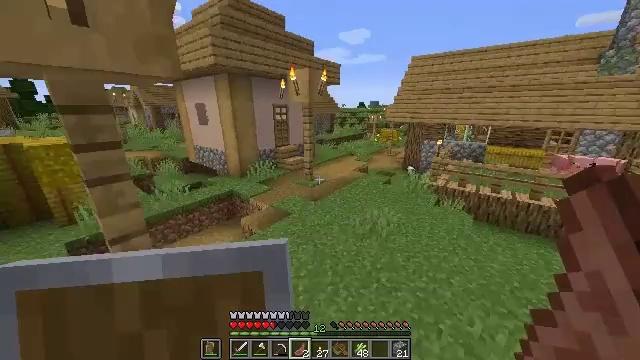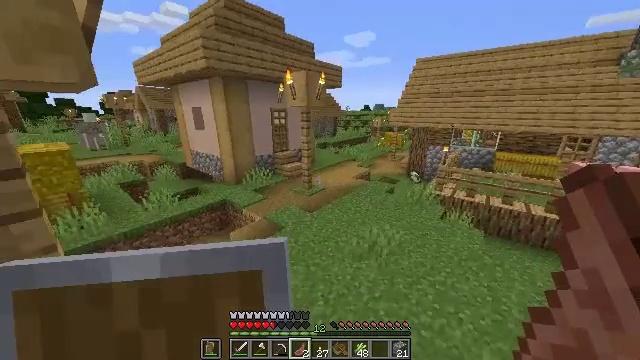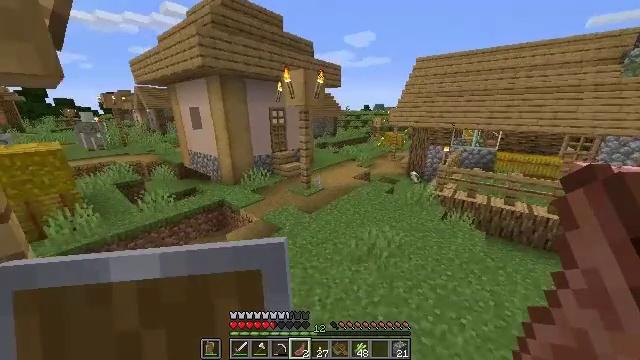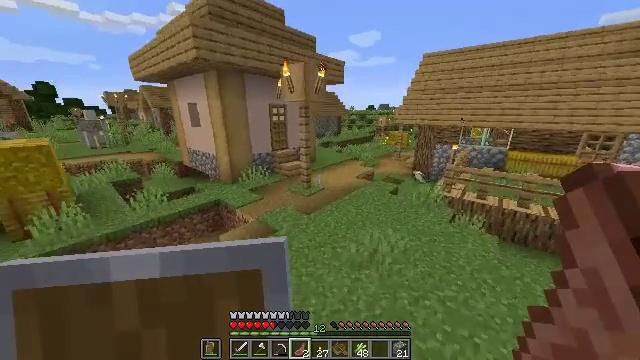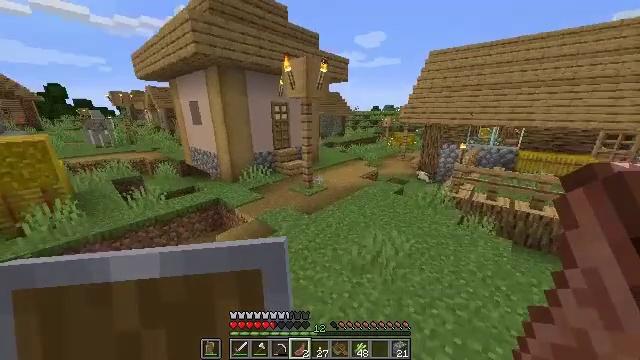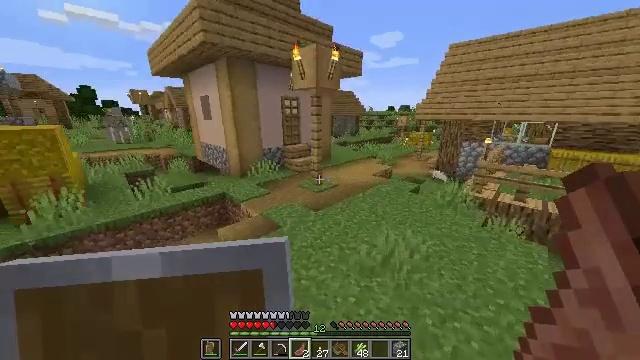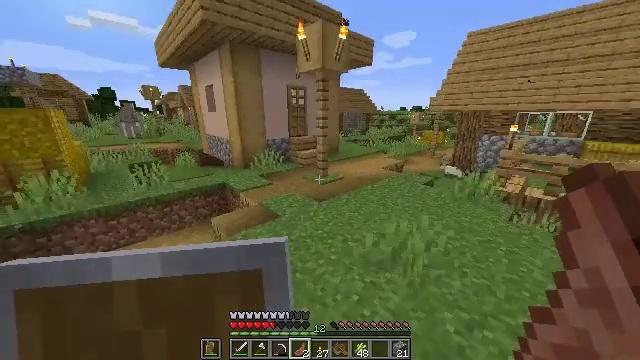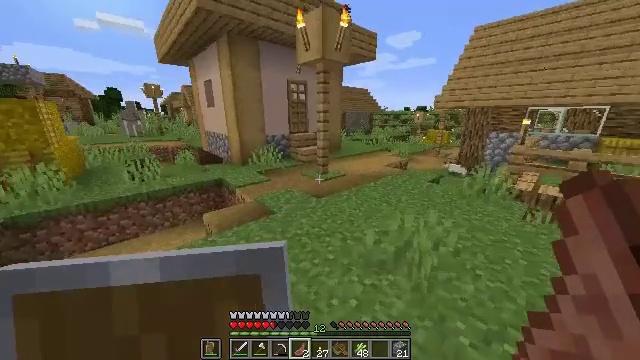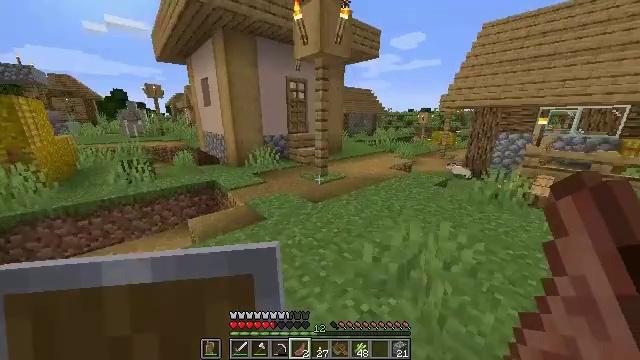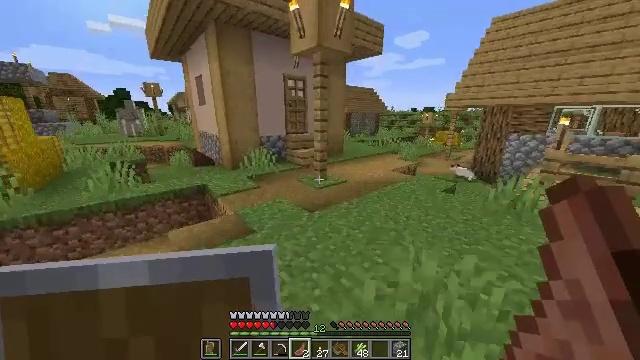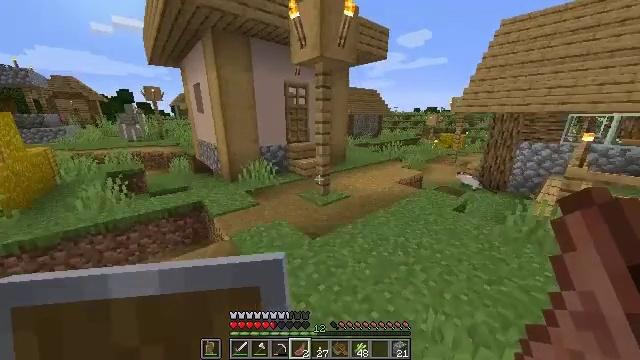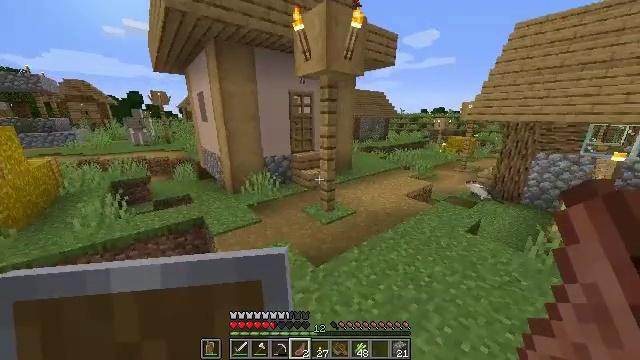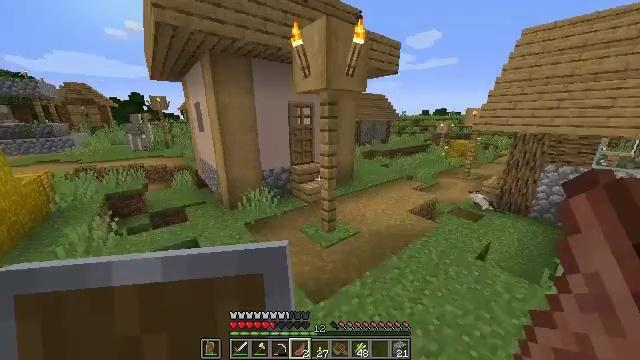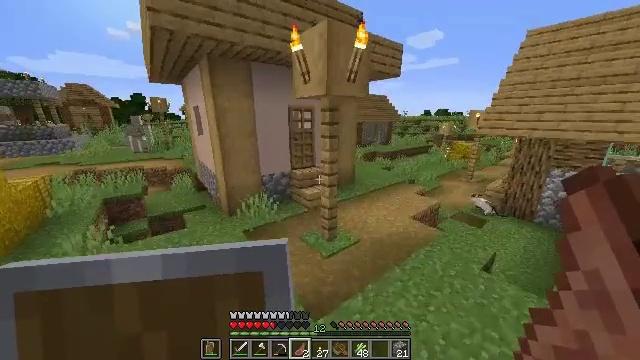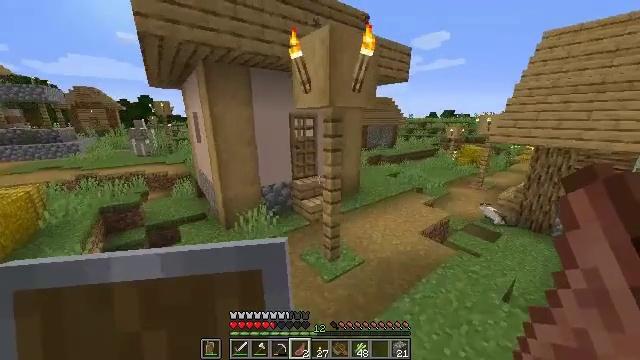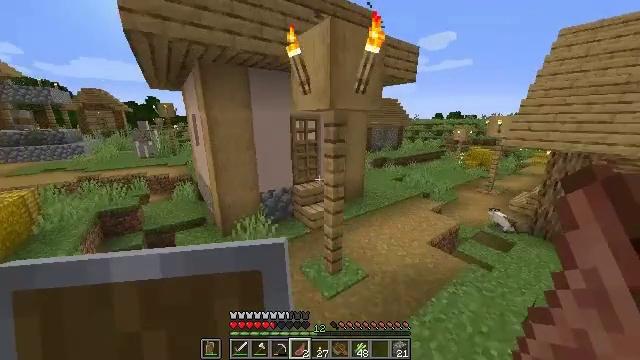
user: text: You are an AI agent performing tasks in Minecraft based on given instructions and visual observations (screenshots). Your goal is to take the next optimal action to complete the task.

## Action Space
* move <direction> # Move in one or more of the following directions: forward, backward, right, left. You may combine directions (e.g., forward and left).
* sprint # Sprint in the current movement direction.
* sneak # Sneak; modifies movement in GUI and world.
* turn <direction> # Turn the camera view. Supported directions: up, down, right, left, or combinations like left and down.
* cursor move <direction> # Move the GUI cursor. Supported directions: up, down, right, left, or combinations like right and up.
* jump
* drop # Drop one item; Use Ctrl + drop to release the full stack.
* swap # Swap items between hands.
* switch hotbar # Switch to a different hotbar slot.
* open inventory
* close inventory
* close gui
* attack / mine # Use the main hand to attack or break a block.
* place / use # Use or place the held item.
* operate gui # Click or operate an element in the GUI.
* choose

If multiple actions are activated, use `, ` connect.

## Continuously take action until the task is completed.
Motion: motion action
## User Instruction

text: Collect the potted dandelion.
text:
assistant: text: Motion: move forward, turn left, jump
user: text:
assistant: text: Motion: move forward, jump
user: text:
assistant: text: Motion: move forward, turn left, jump
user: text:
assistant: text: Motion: move forward, turn left, jump
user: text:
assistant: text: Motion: move forward, turn left, jump
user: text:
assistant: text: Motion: move forward, turn left, jump
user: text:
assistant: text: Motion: move forward
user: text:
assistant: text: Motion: move forward
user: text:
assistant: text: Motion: move forward
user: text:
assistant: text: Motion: move forward, jump
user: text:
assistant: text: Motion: move forward, turn left, jump
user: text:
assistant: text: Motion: move forward, jump
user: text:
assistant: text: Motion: move forward, jump
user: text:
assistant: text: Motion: move forward and move right, turn left, jump
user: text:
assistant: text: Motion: move forward and move right, turn left, jump
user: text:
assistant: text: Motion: move forward and move right, jump
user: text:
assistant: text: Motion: move forward and move right
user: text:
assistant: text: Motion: move forward and move right
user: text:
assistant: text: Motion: move forward and move right
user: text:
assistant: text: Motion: move forward and move right
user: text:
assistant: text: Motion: move forward and move right
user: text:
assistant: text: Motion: move forward and move right, turn left
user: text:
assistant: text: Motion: move forward and move right, turn left
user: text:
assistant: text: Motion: move forward and move right, turn left and up
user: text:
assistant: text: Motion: move forward, turn left
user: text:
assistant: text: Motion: move forward, turn left
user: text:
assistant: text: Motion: move forward, turn left and up
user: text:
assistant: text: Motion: move forward, turn left and up
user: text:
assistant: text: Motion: move forward, turn left and up
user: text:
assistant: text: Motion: move forward, turn left, use / place